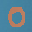
Label: 0